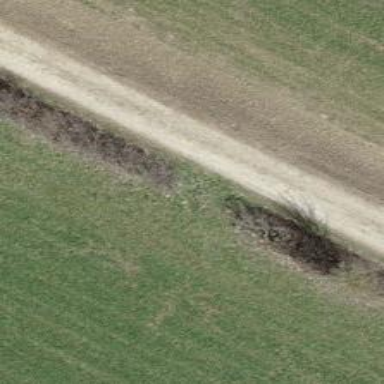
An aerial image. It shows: Hedge acting as barrier.